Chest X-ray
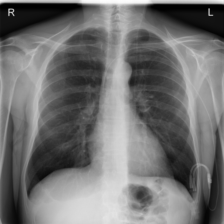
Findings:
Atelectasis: negative
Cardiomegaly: negative
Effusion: negative
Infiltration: negative
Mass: negative
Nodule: negative
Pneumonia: negative
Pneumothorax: negative
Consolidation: negative
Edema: negative
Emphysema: negative
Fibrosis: negative
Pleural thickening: negative
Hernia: negative